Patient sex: M
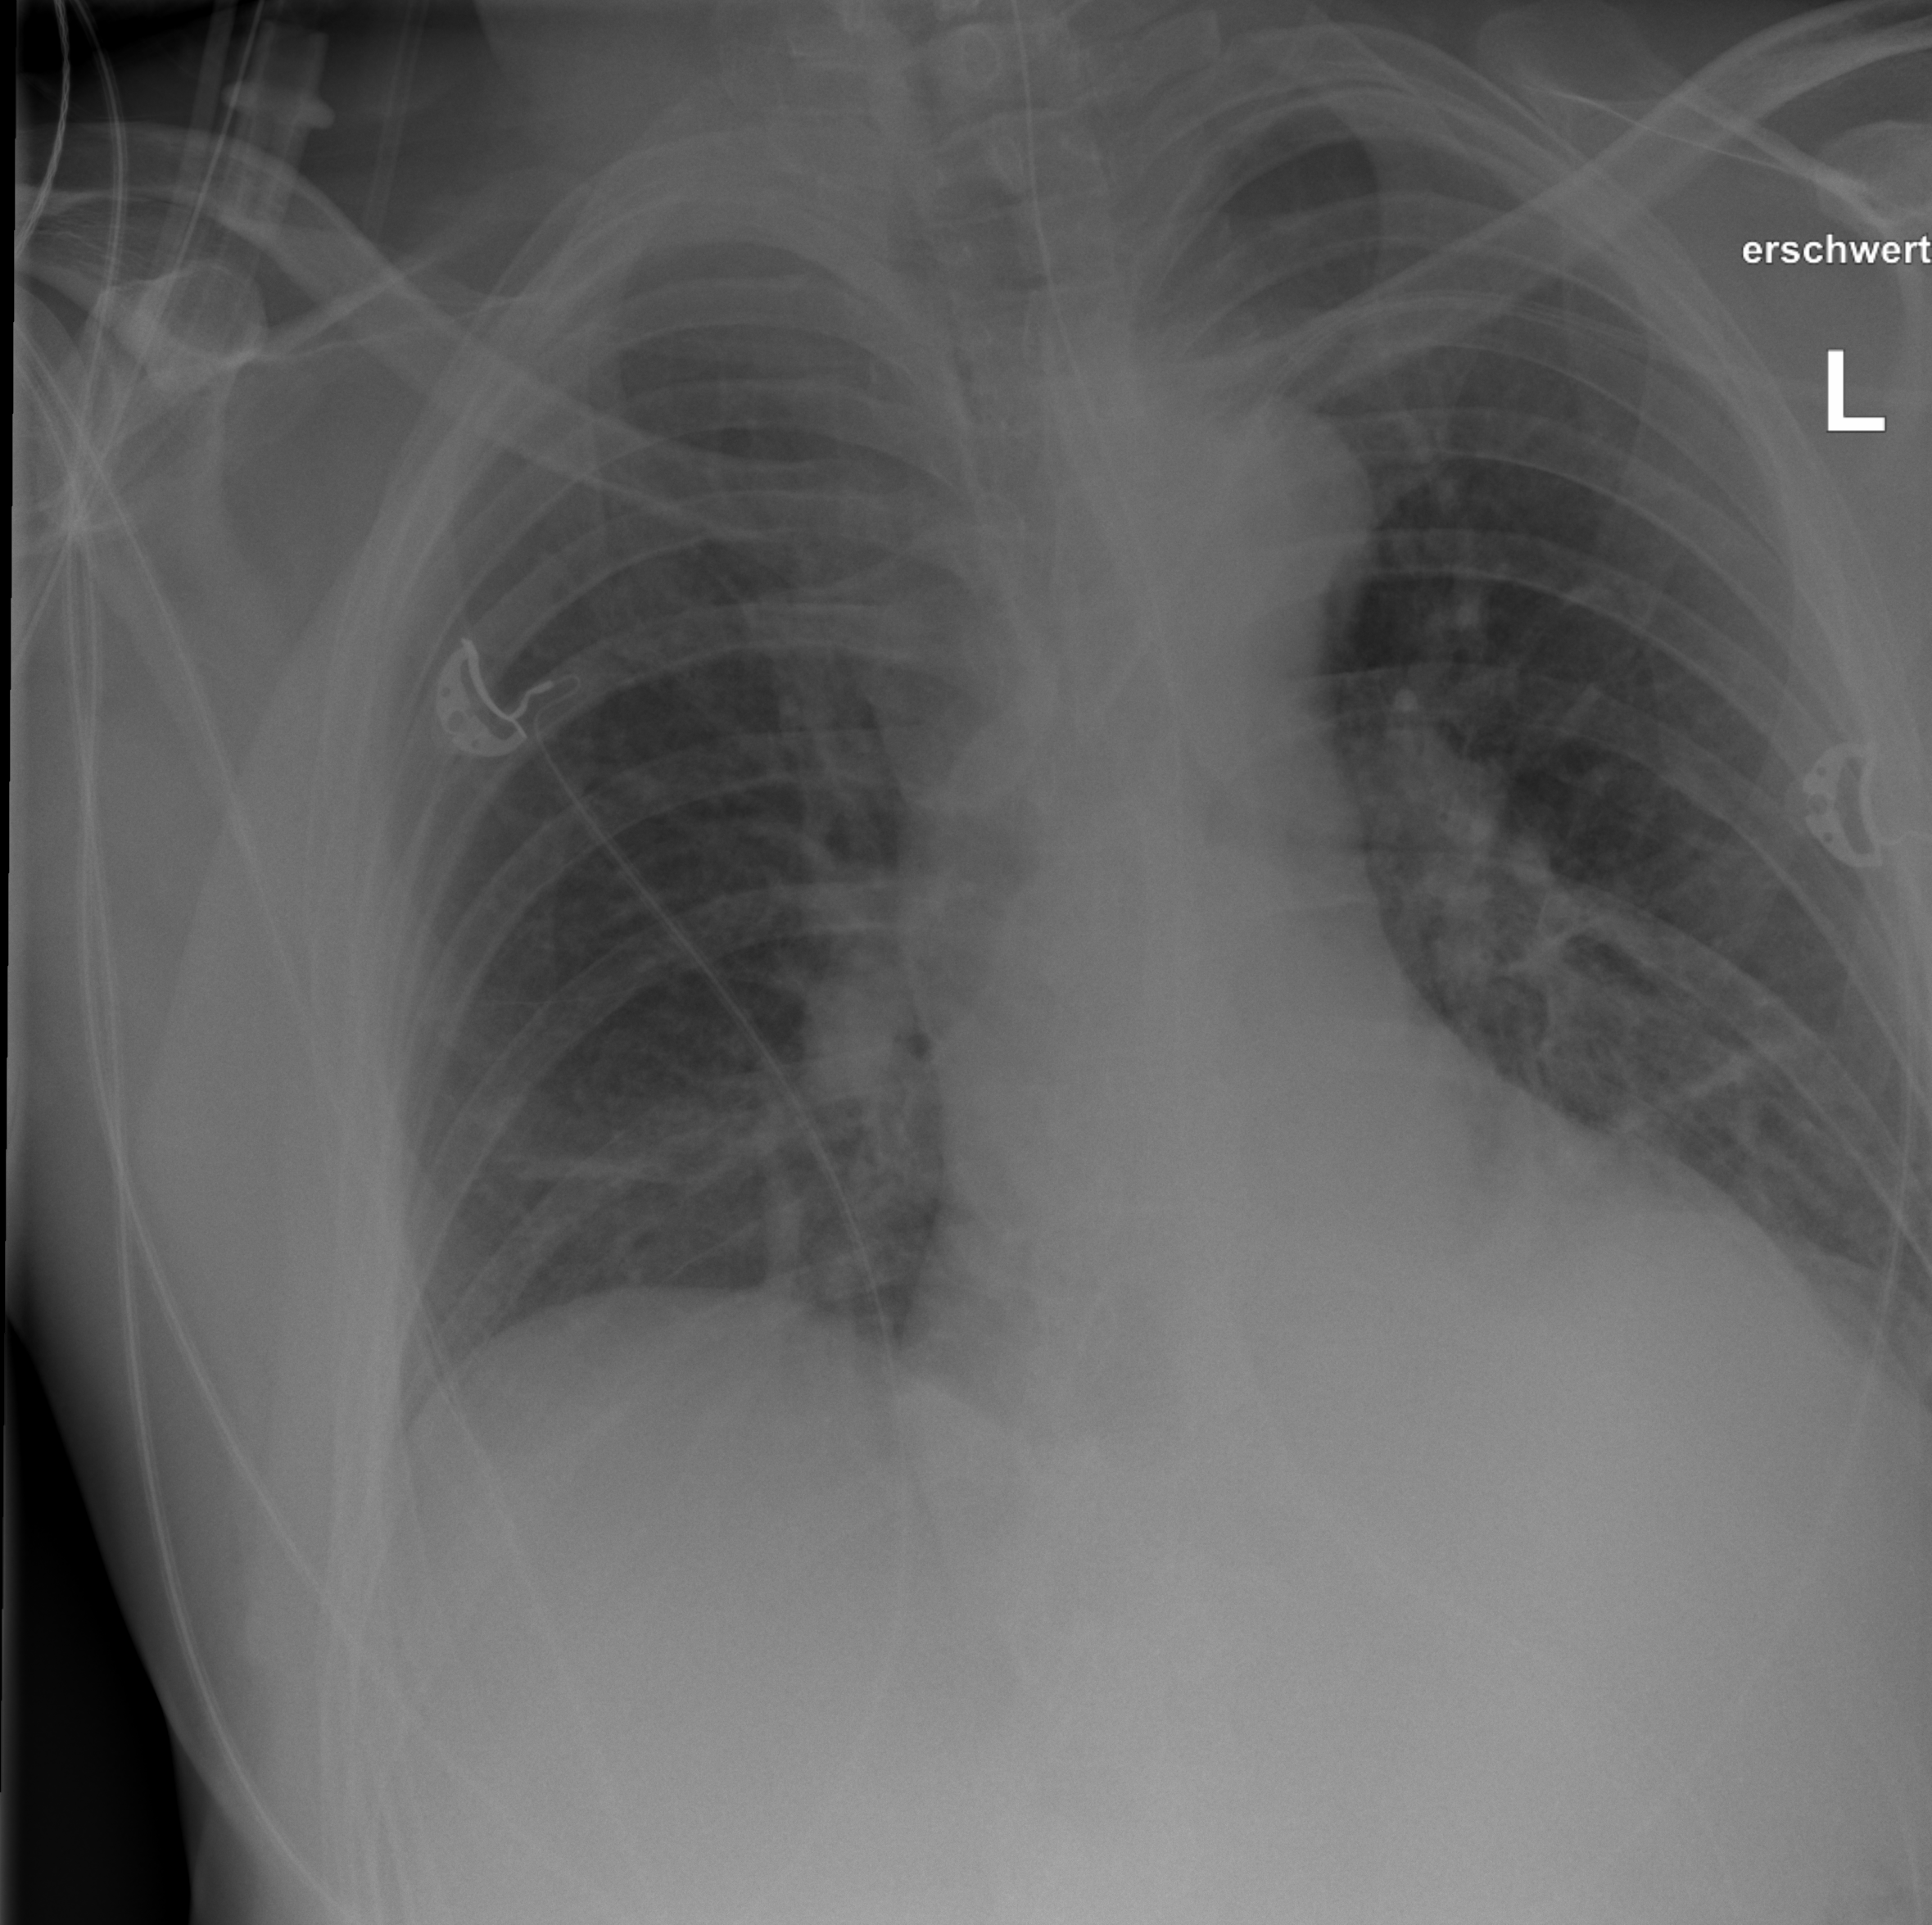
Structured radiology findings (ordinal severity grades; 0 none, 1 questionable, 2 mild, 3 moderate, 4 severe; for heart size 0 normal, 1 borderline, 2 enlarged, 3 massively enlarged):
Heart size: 2
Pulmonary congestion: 2
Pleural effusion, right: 0
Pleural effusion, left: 0
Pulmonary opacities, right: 0
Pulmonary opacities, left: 2
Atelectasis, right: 2
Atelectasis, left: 2